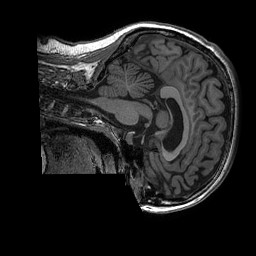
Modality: T1w
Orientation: sagittal
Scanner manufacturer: ge
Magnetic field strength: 3 T
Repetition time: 0.008156 s
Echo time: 0.00318 s